Chest X-ray. View position: PA
Patient age: 47
Patient sex: F
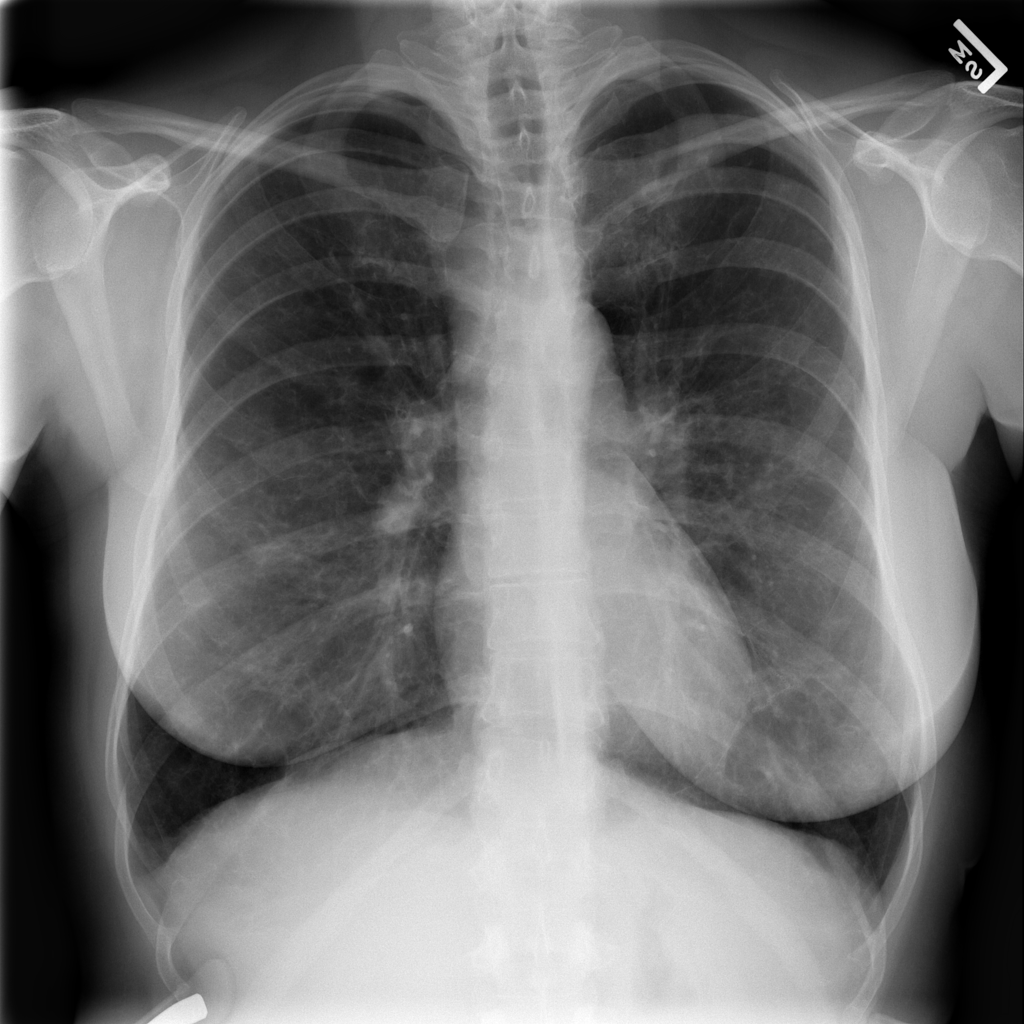
Finding: Pneumothorax